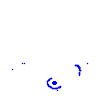
Particle: electron